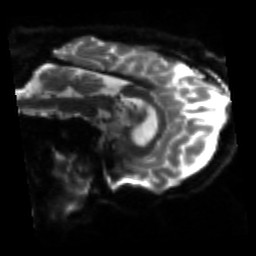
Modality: sbref
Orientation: sagittal
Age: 56
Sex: male
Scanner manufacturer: siemens
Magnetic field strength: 3 T
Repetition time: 4.71 s
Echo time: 0.0906 s